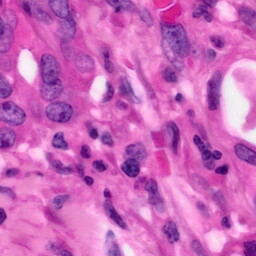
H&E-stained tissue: Pancreatic